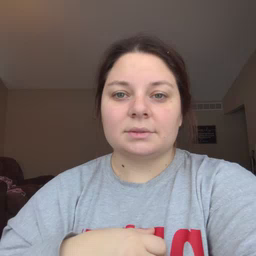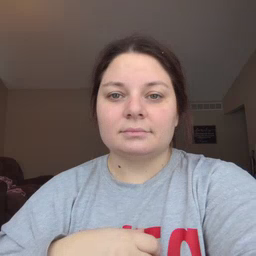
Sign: sleepy